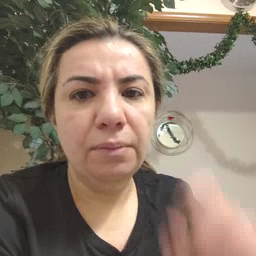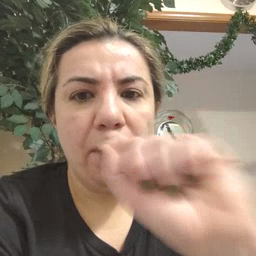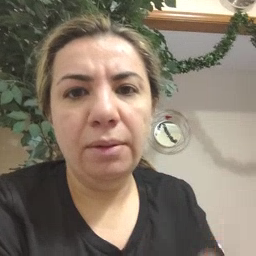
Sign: pen